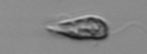
Label: Euglena